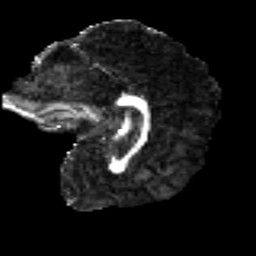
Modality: FA
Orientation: sagittal
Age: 39
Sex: male
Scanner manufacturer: ge
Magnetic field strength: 3 T
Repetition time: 7.8 s
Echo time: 0.0608 s